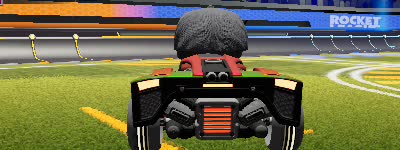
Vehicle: breakout